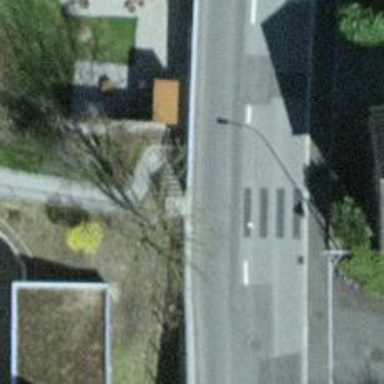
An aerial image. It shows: Set of steps on the road.